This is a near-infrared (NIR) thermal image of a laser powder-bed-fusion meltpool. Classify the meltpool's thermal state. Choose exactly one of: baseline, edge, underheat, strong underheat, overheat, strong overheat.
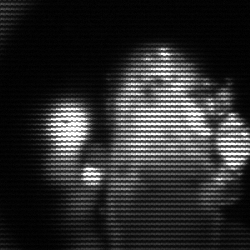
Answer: strong underheat